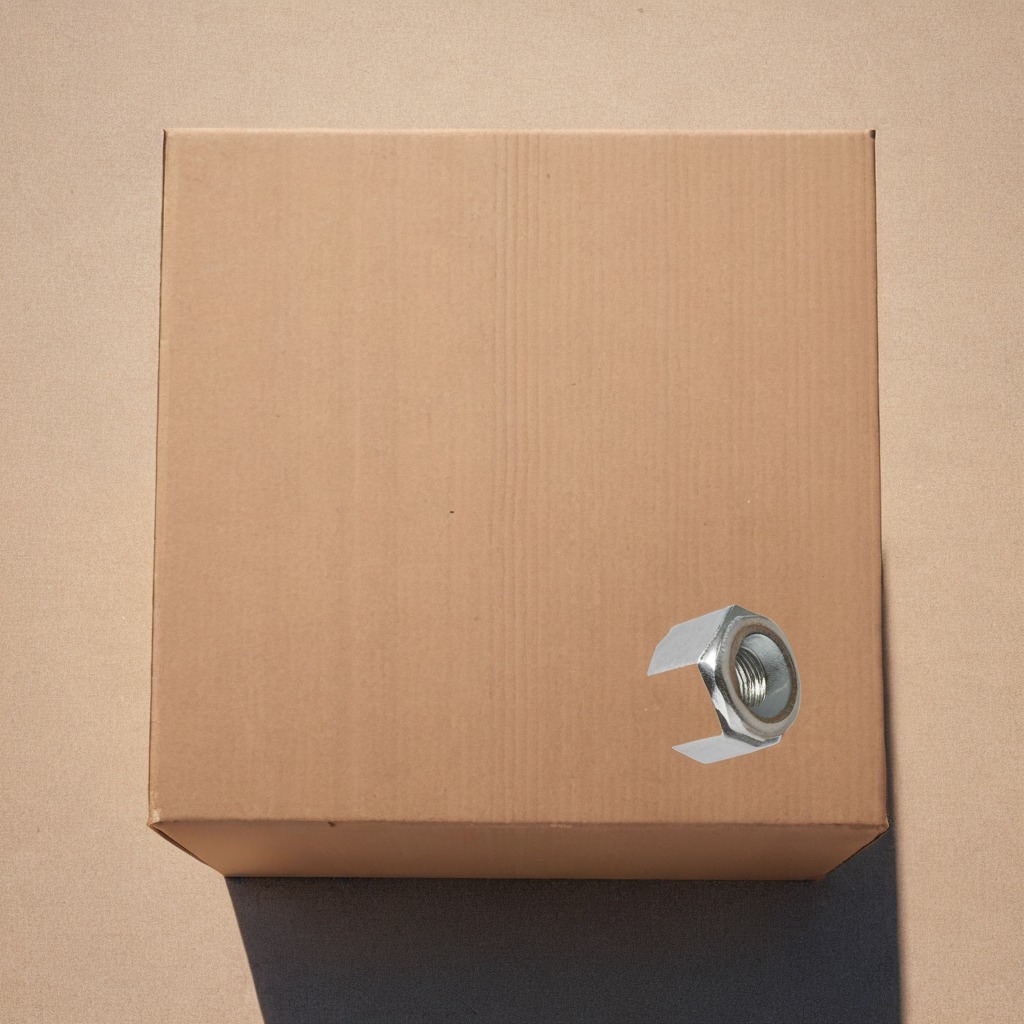
A metal nut is lying on a clean dry cardboard box surface in an outdoor workshop during daytime bright natural light soft shadows slightly creased but